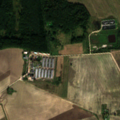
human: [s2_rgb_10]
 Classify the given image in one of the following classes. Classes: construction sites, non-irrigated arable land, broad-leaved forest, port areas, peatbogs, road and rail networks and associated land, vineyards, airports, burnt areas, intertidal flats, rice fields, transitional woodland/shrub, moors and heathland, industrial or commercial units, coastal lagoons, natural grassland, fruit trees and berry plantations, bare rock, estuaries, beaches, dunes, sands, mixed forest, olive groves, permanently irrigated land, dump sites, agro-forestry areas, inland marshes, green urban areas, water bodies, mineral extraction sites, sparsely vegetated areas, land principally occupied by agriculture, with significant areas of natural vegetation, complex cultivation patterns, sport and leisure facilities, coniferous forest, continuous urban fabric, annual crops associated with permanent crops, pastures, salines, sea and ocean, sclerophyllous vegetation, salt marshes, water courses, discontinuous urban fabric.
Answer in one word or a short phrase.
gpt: industrial or commercial units, non-irrigated arable land, complex cultivation patterns, broad-leaved forest